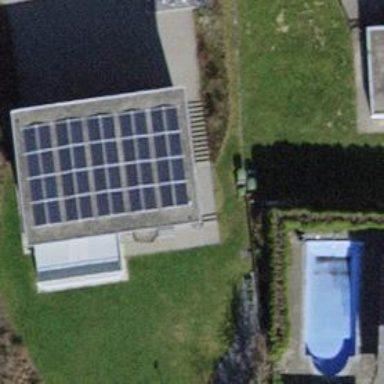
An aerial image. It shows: Solar power generator using photovoltaic method with solar photovoltaic panel types.